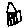
Label: house